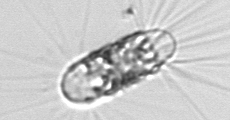
Label: Corethron_hystrix